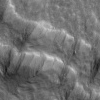
Atmospheric dust classification: not_dusty